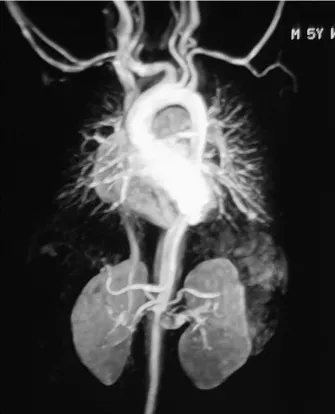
(A) Magnetic resonance angiography showing stenosis and thickening of the wall of the abdominal aortic.
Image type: radiology (mri)